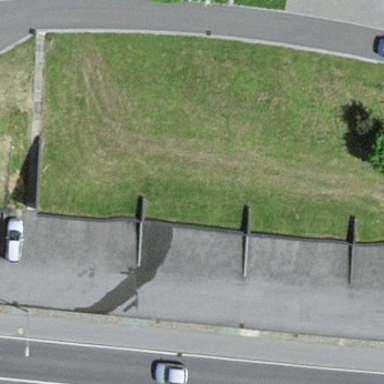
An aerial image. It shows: Parking area.